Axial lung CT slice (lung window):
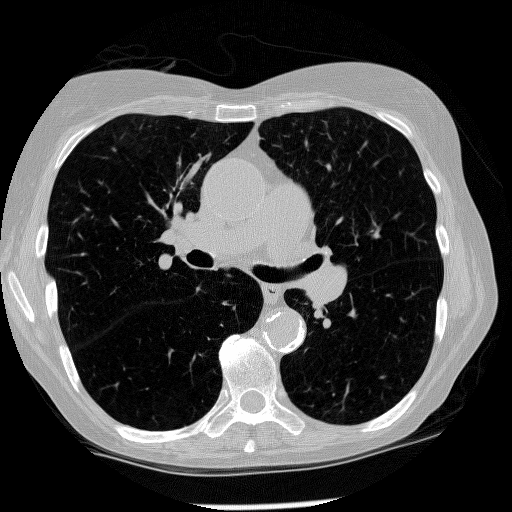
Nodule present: no